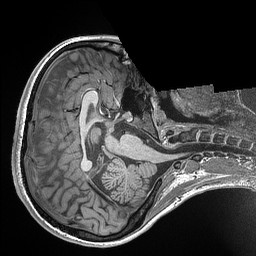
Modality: T1w
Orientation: axial
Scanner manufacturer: siemens
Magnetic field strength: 3 T
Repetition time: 2.3 s
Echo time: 0.00298 s